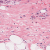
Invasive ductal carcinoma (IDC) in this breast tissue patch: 0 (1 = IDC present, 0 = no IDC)